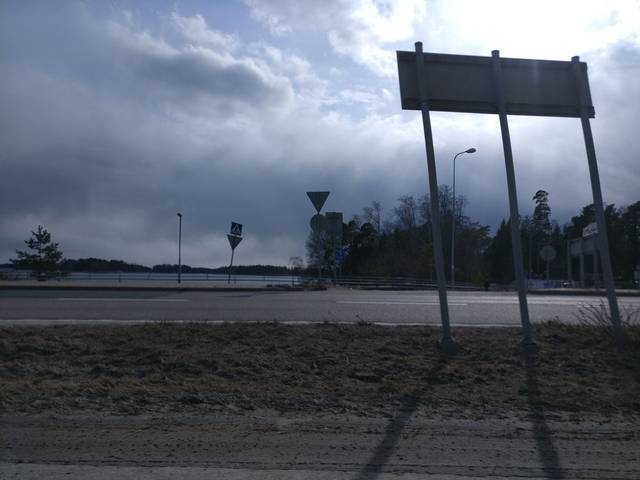
Region: Finland
Coordinates: 60.166, 24.842